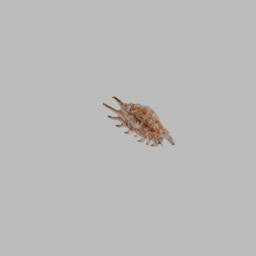
Label: animals